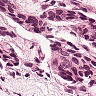
Metastatic tissue present: yes